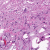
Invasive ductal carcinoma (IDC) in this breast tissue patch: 0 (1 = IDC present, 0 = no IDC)